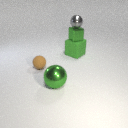
small green metal cube below small gray metal sphere